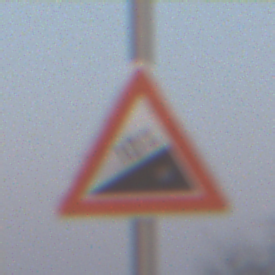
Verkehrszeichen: Steigung10
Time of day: SunriseSunset
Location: Outdoor (Nature)
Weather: Clear
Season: NotSpecified
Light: Natural